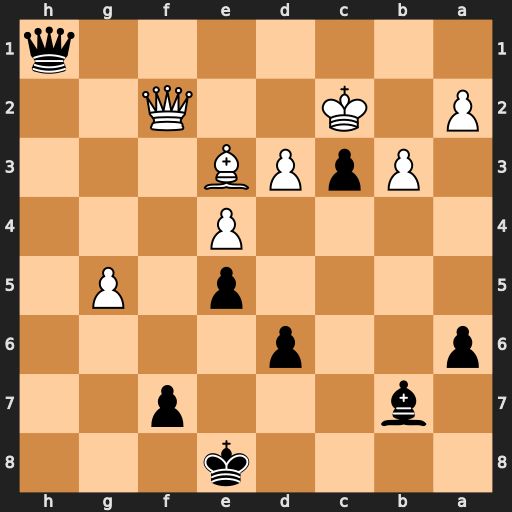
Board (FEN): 4k3/1b3p2/p2p4/4p1P1/4P3/1PpPB3/P1K2Q2/7q
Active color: b
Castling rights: -
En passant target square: -
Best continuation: Qa1 g6 fxg6 Qf6 Qb2+ Kd1 c2+